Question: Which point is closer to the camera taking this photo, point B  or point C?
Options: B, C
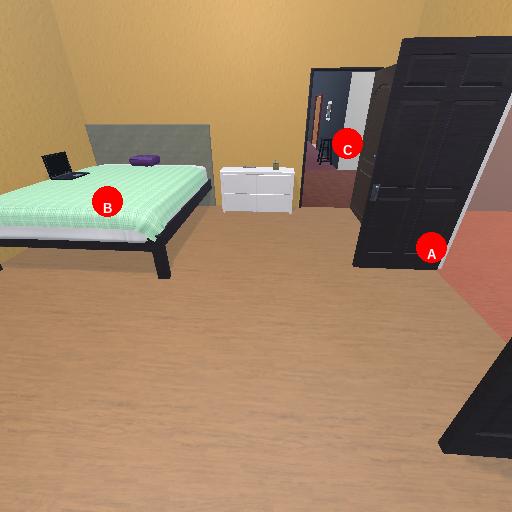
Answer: B